Question: I'm developing a tool for easy picture printing with a canon selpy cp800. The Image is printed with the following methods:
'''
Private Sub BtnPrintClick(sender As Object, e As System.EventArgs) Handles ptnPrint.Click
If PrintDialog1.ShowDialog() = DialogResult.OK Then
pdPrintImage.Print()
End If
End Sub
Private Sub PdPrintImagePrintPage(sender As Object, e As System.Drawing.Printing.PrintPageEventArgs) Handles pdPrintImage.PrintPage
e.Graphics.DrawImage(_dPictures(_sPictures(_iActiveImage)).Picture, e.Graphics.VisibleClipBounds)
End Sub
'''
_dPictures(_sPictures(_iActiveImage)).Picture --> object of the type image
I didn't do anything with this image. It's only loaded with the Image.FromFile() method.
Within the following image you can see my problem. This is a scan of the image printed with this method (top) and a scan of the same image printed with the windows picture viewer. You see, the first image you see the tonal errors in the background and the shadows.

Has anyone an idea to fix this?
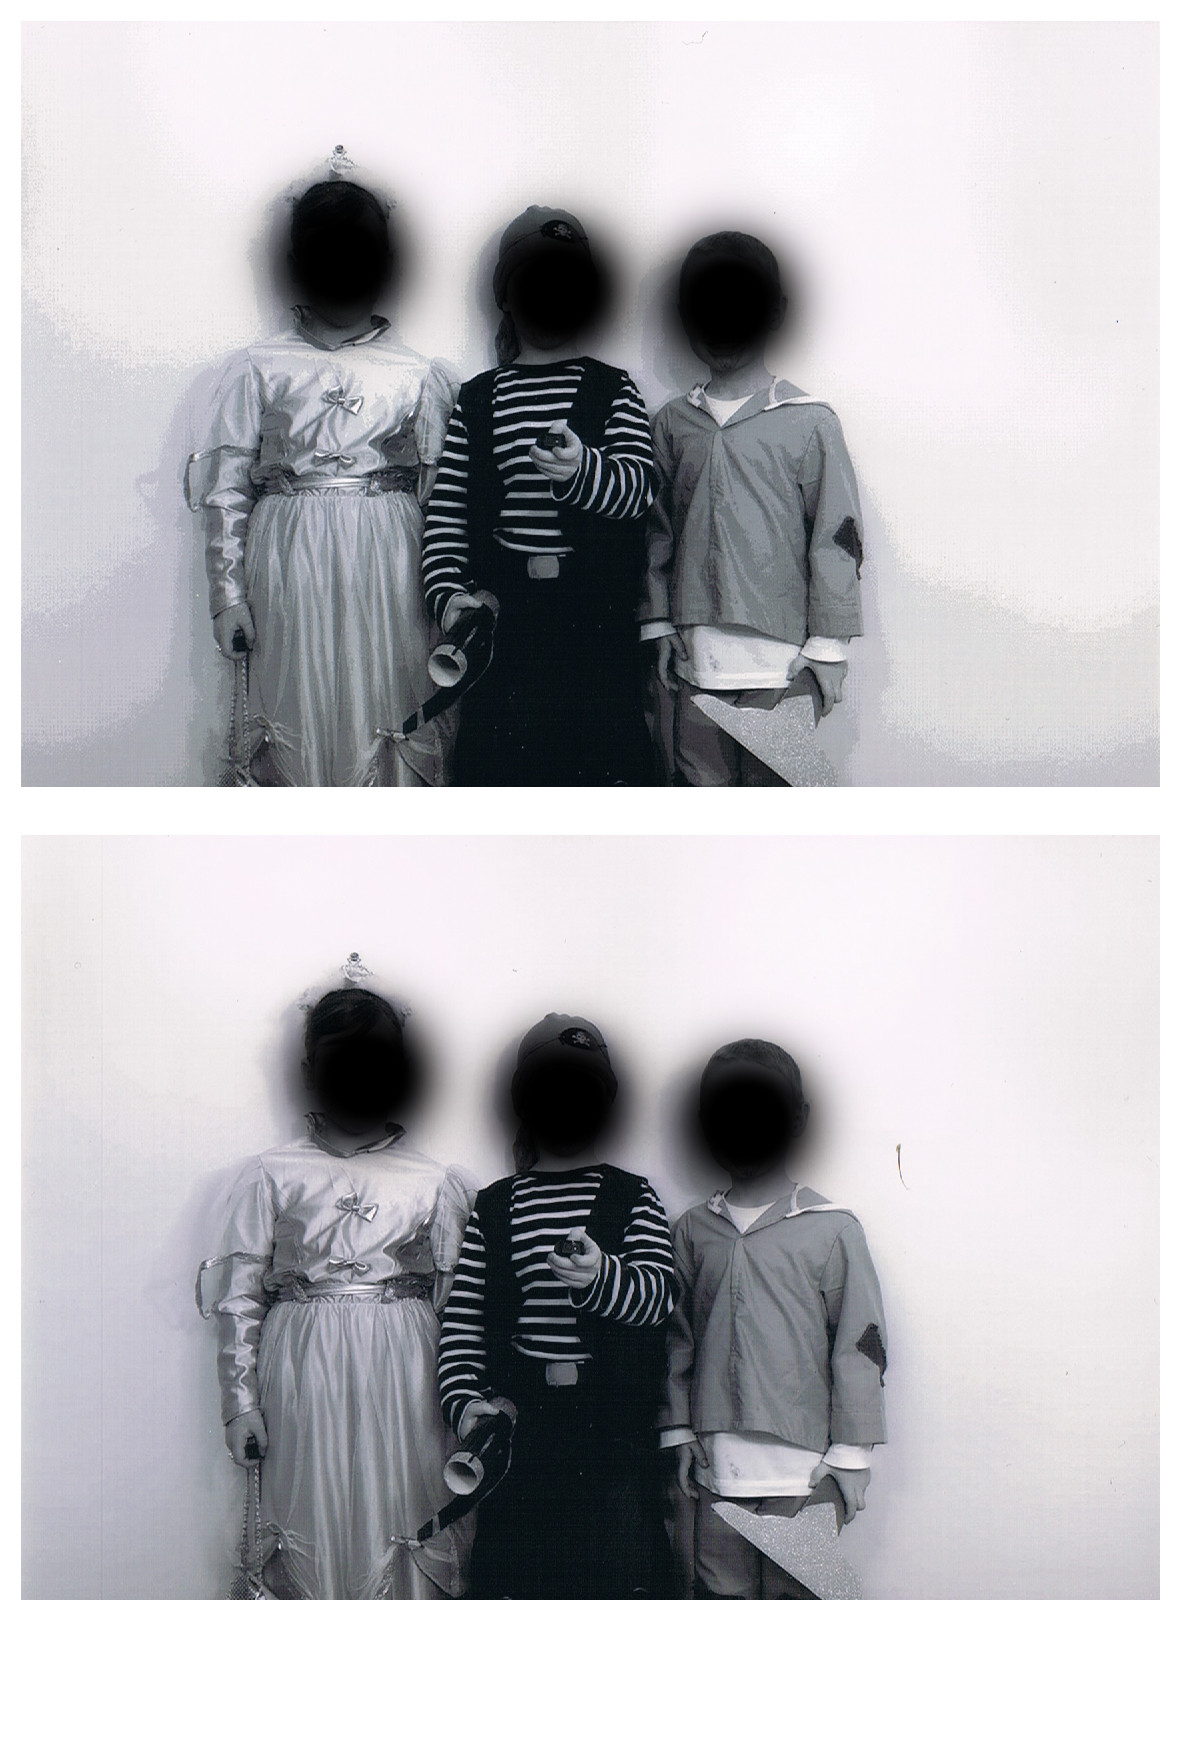
Answer: If it isn't a bit-depth issue as Boo mentioned, it might help to set one or both of these
'''
e.Graphics.InterpolationMode = Drawing2D.InterpolationMode.HighQualityBicubic
e.Graphics.SmoothingMode = Drawing2D.SmoothingMode.HighQuality
'''
before doing the .DrawImage.